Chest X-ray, PA view. Patient: 46 years old, sex M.
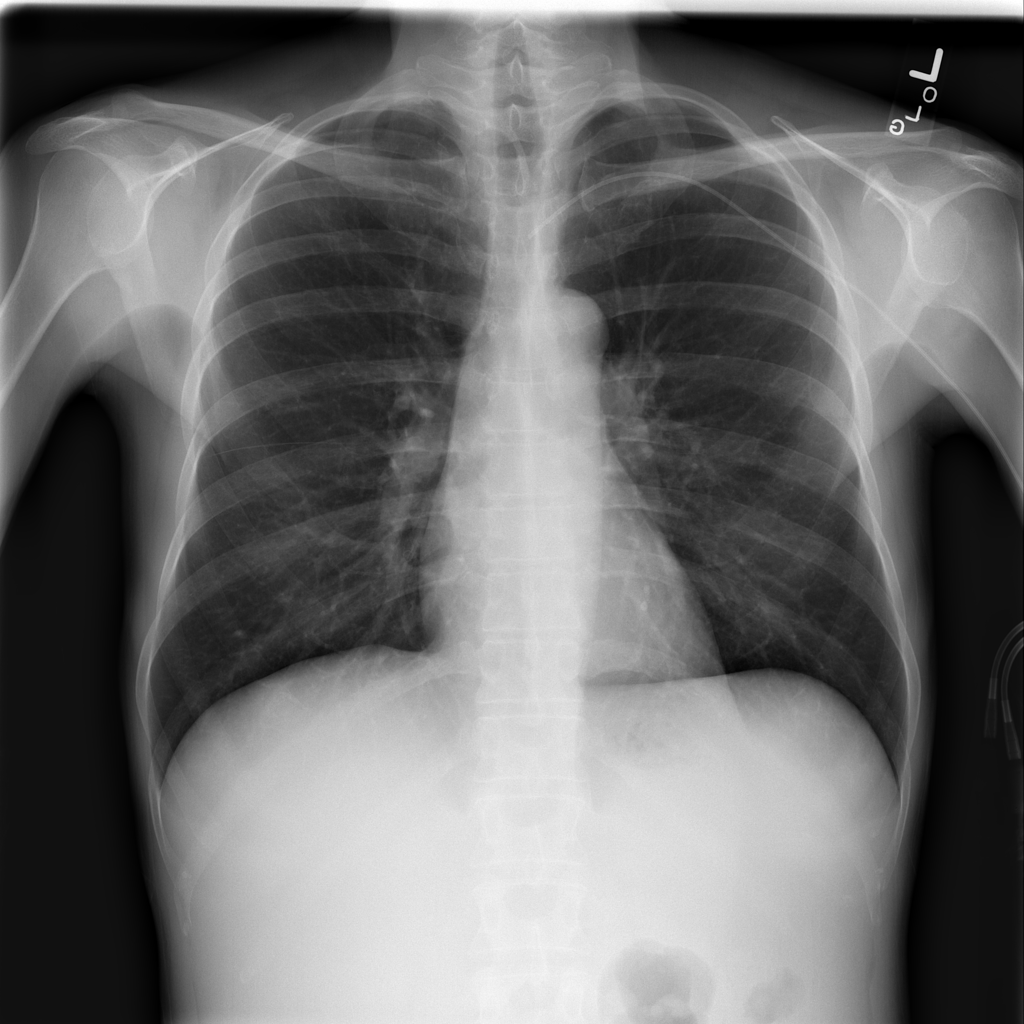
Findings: No Finding